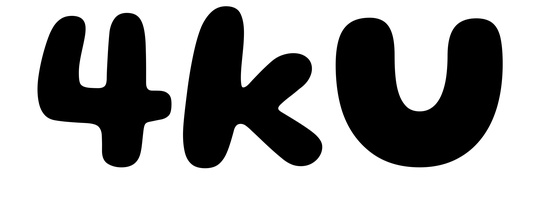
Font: Gluten_Bold